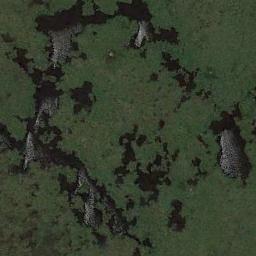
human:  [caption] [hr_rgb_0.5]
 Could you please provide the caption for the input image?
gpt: The wetland consists of green plants and water .

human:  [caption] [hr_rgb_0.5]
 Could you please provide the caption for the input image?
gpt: There are a few brown bare lands in the river in a wetland with sparse green plants on the bare lands .

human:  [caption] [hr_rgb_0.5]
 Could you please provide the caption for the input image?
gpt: There are some different shapes and sizes of water around the wetlands .

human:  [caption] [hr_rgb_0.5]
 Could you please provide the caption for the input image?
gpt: There is a straight path through this wetland .

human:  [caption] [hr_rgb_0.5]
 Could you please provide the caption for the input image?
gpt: There are many green areas and some water areas on the wetland .